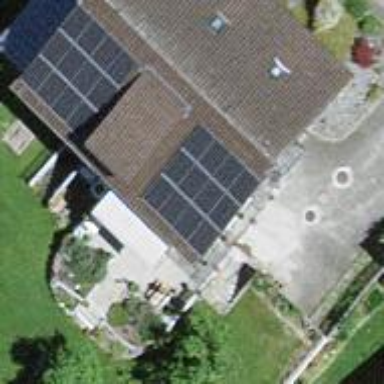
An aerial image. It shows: Solar photovoltaic panel generator.